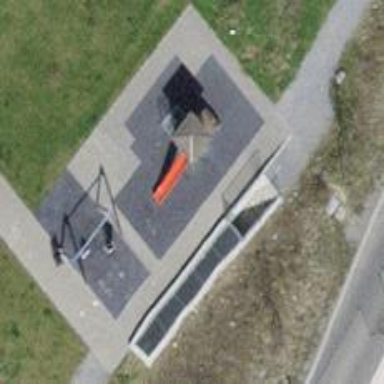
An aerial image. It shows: Playground area for leisure land.